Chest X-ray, PA view. Patient: 41 years old, sex F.
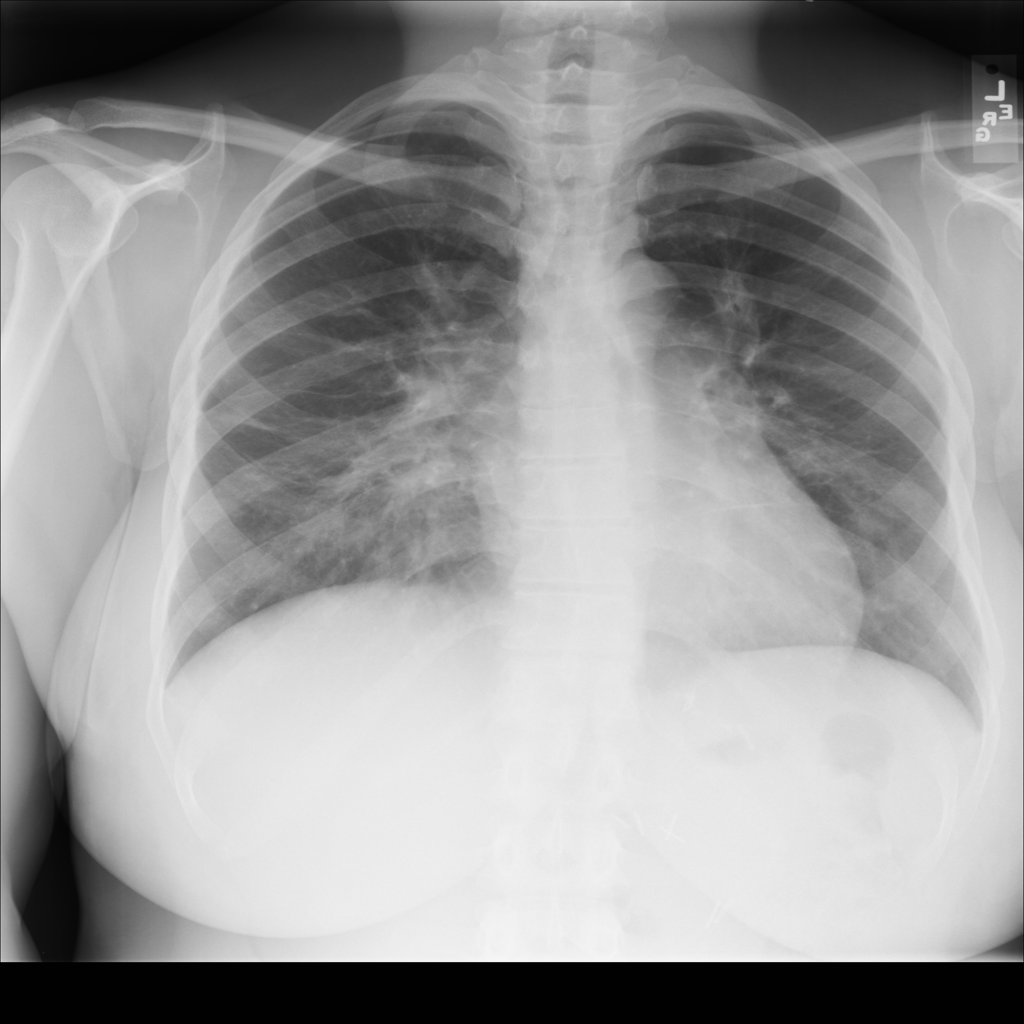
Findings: Fibrosis